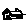
Label: house